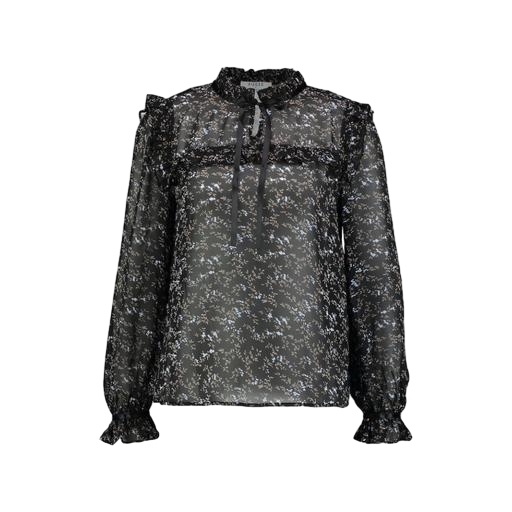
black pussy-bow floral-print blouse, floral-print lamé blouse, black estella floral ruffle blouse, white background